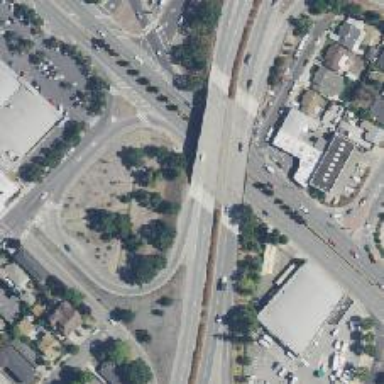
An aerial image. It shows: Primary link highway bridge at cloverleaf junction.